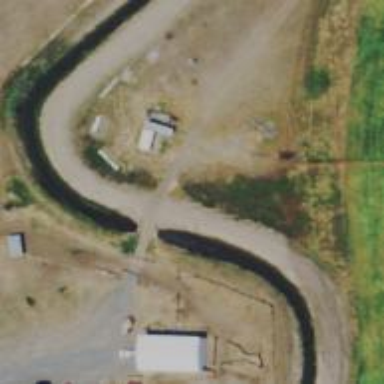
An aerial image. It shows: Culvert tunnel.